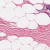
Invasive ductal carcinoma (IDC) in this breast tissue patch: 0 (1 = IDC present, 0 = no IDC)